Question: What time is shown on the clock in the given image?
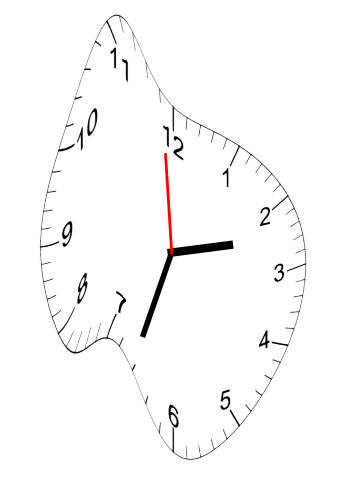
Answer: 02:32:59